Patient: sex M, age 30
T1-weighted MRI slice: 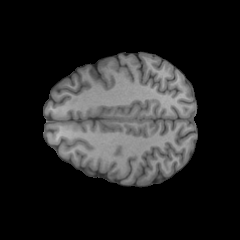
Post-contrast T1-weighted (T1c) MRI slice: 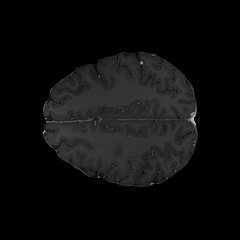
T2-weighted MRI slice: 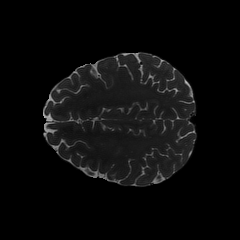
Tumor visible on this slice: no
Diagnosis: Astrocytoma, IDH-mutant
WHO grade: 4